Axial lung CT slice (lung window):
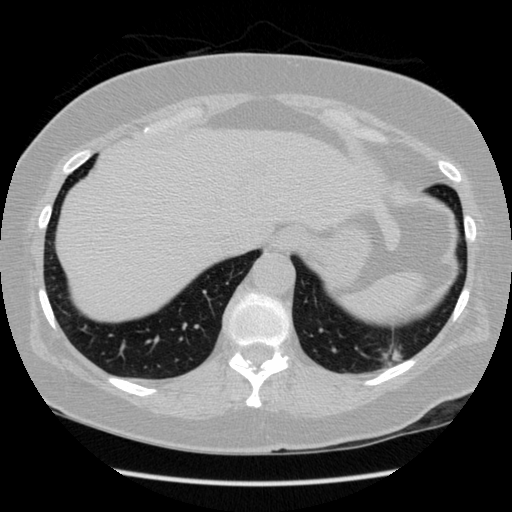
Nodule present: yes
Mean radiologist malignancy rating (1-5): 1